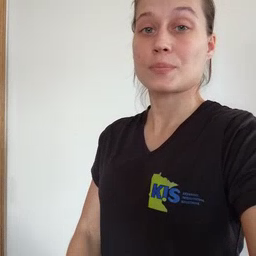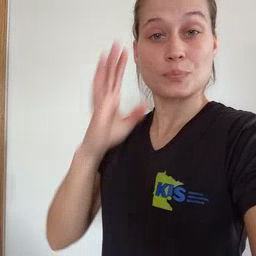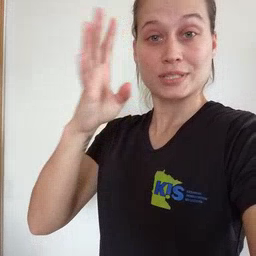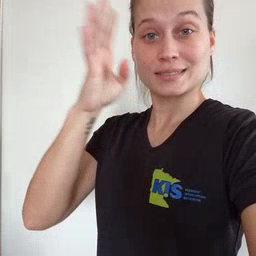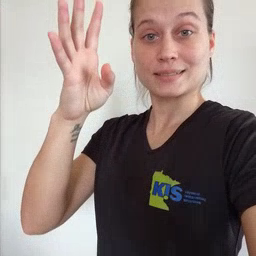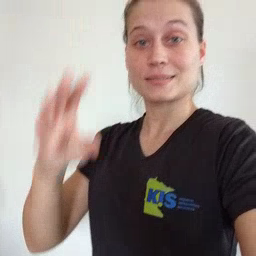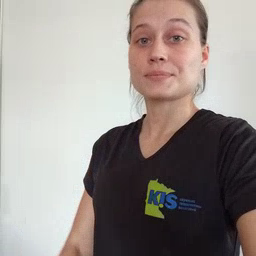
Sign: pretend